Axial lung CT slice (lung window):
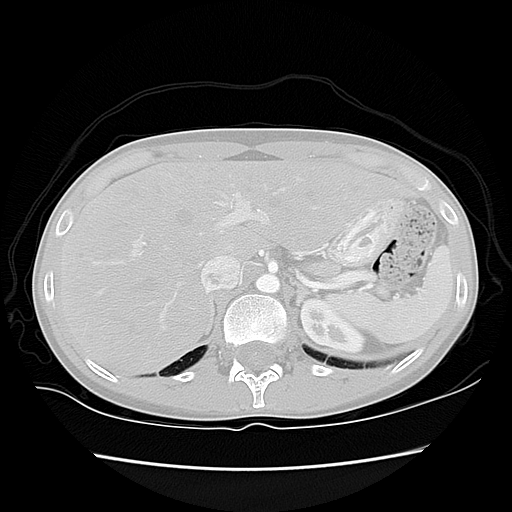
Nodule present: no